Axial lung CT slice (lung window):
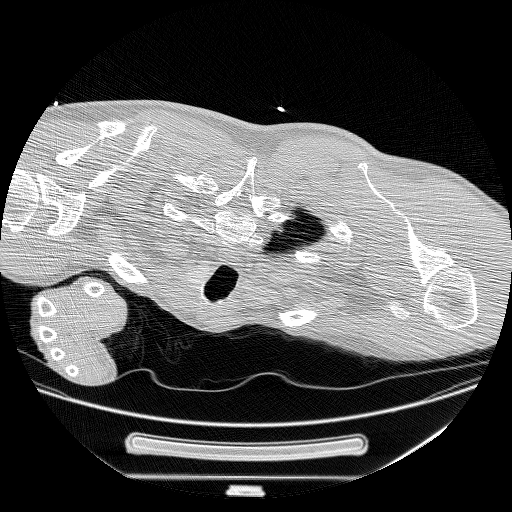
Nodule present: no